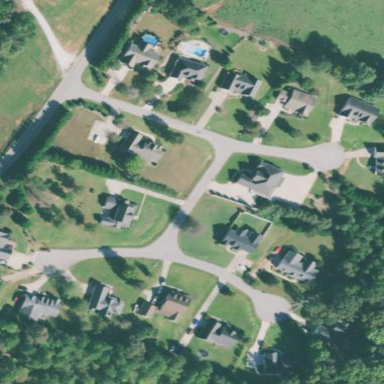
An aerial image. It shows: Residential area within neighborhood.